Interaction volume radius: 10 \u00c5
Interaction volume height: 20 \u00c5
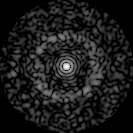
Disorder parameter: 0.8481